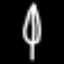
Label: leaf